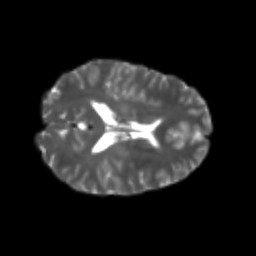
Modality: T2w
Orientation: axial
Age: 24
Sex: female
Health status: healthy
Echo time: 0.074 s